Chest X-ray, PA view. Patient: 59 years old, sex M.
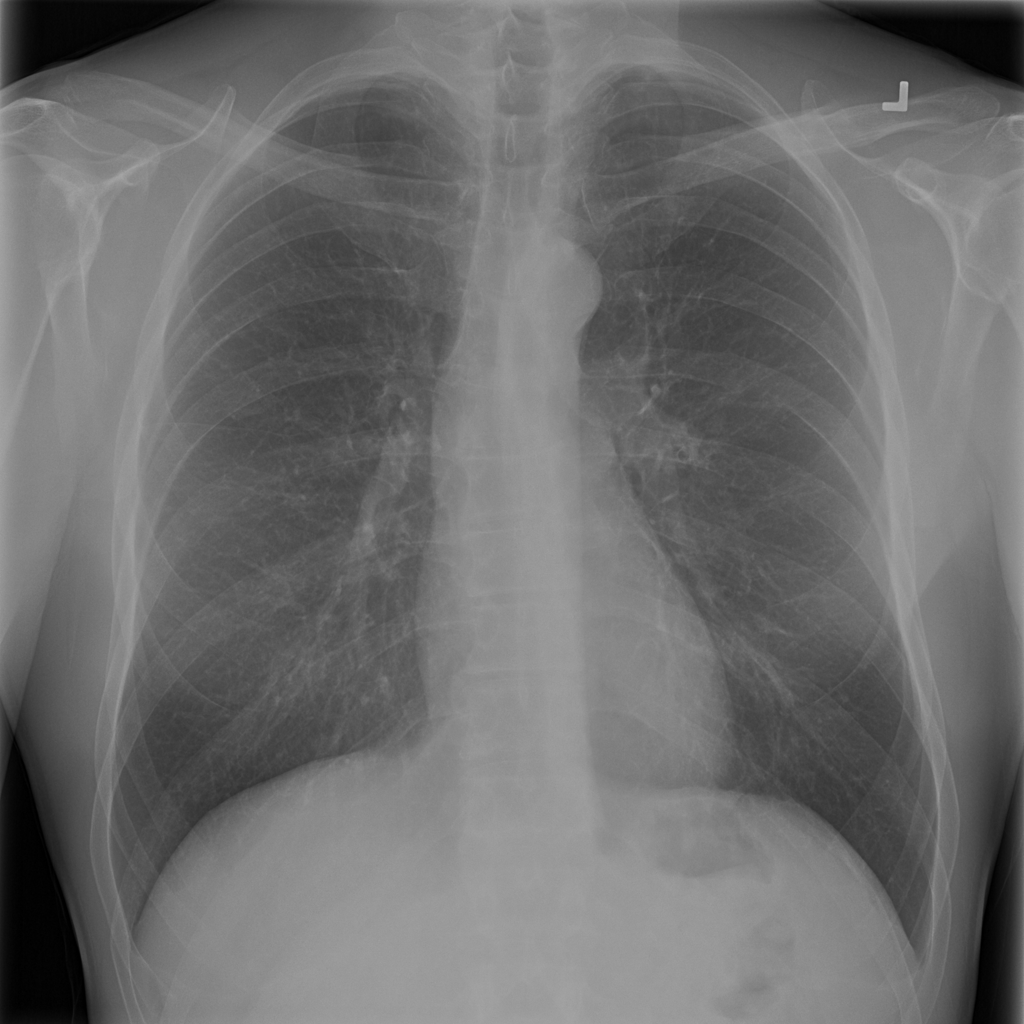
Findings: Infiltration